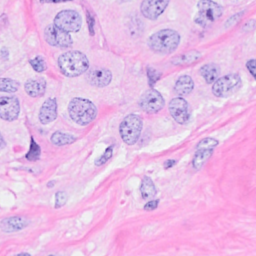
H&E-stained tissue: Breast